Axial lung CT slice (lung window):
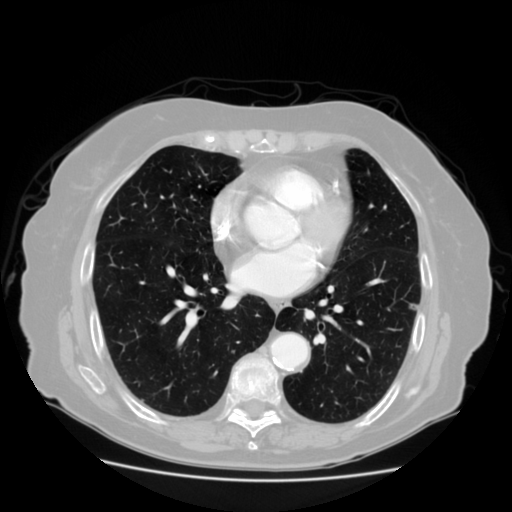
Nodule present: yes
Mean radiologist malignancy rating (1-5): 2.5